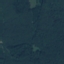
Land use / land cover class: Forest